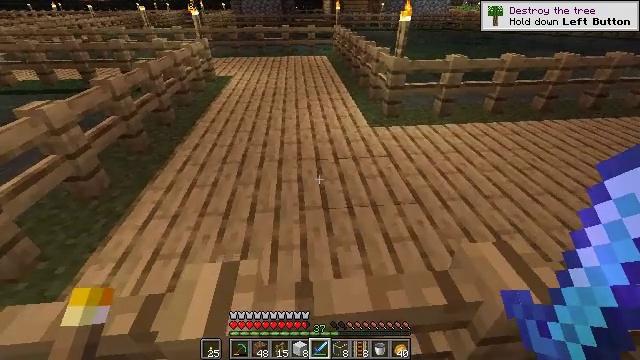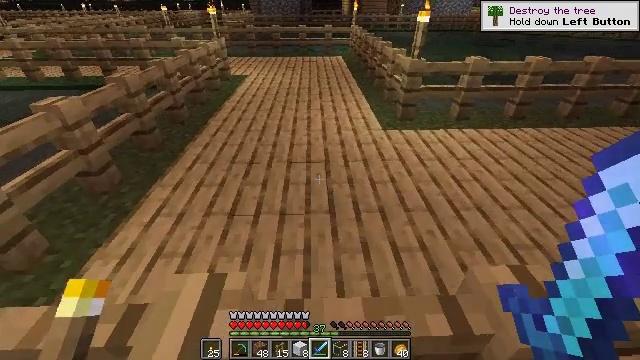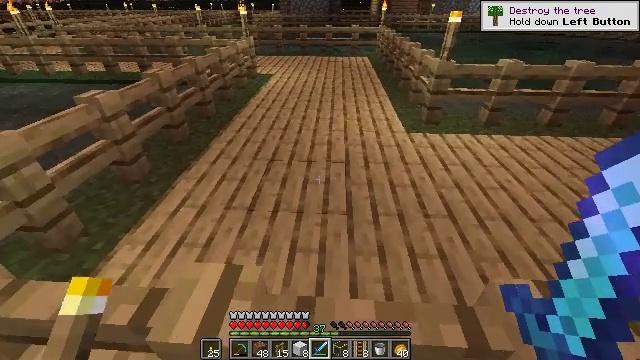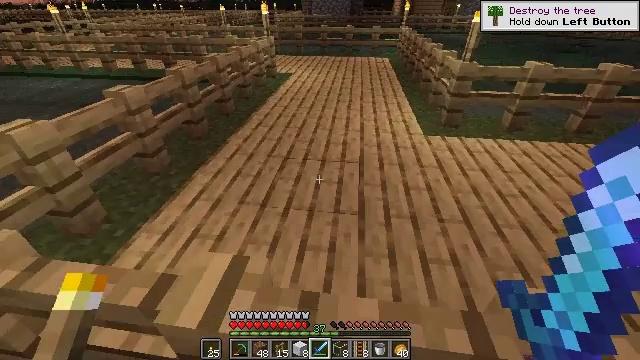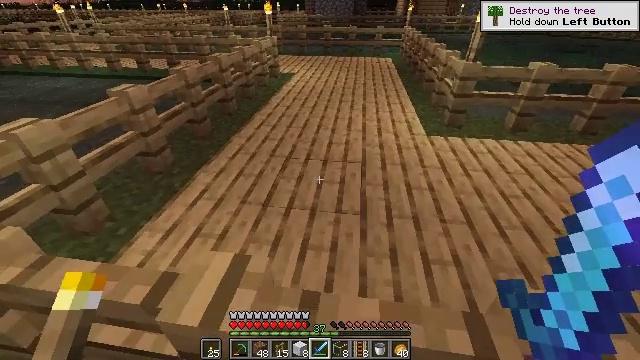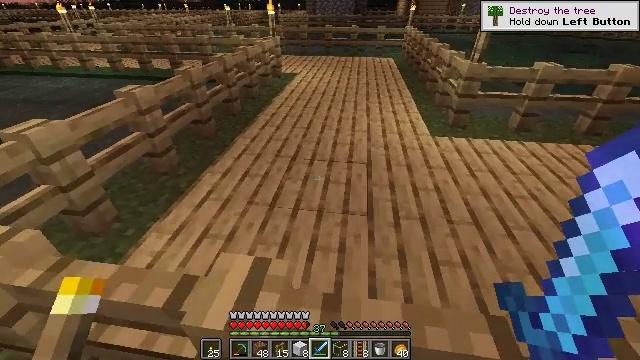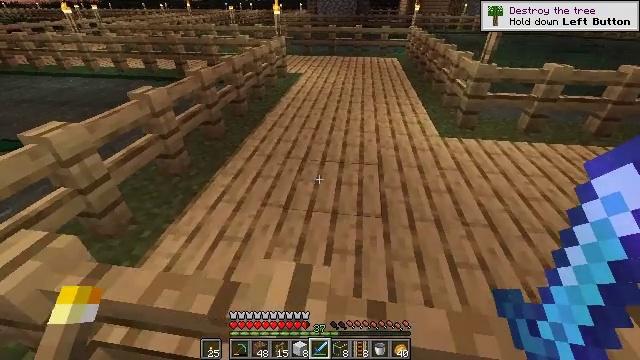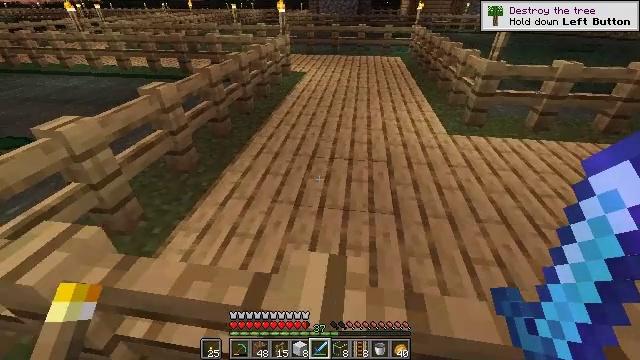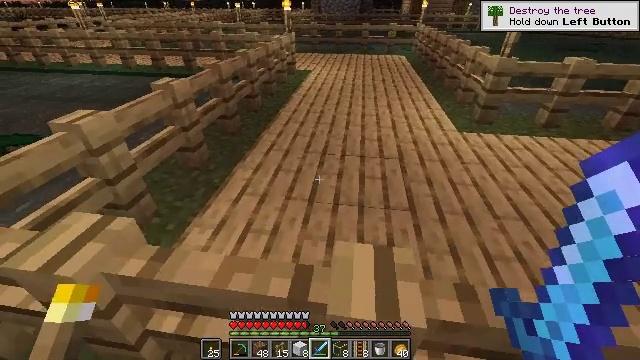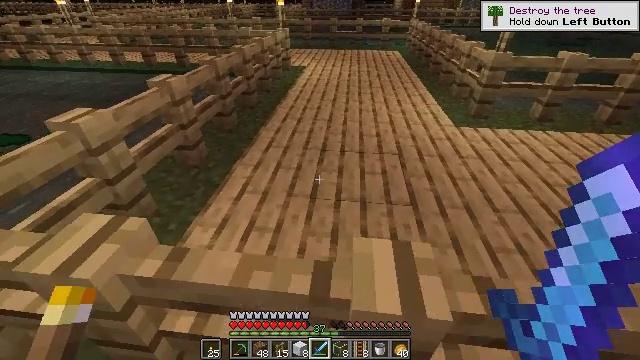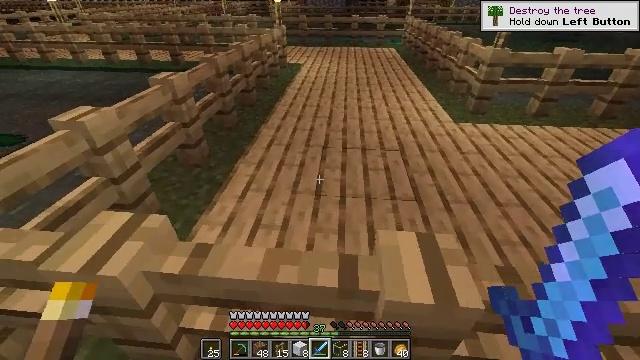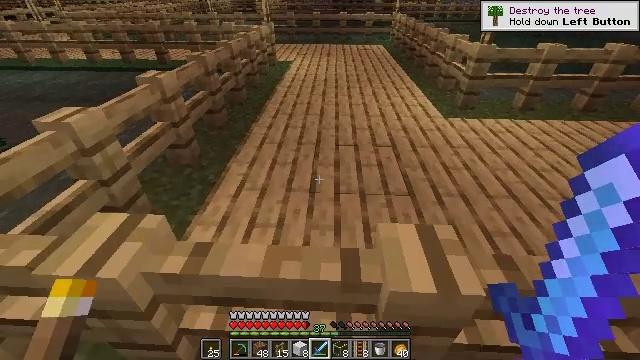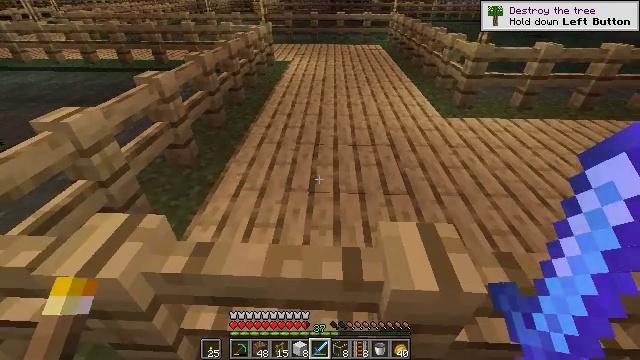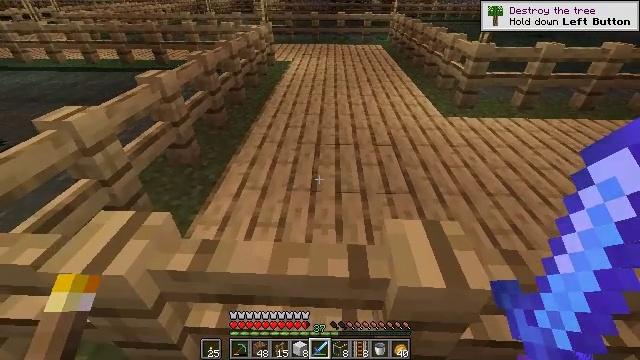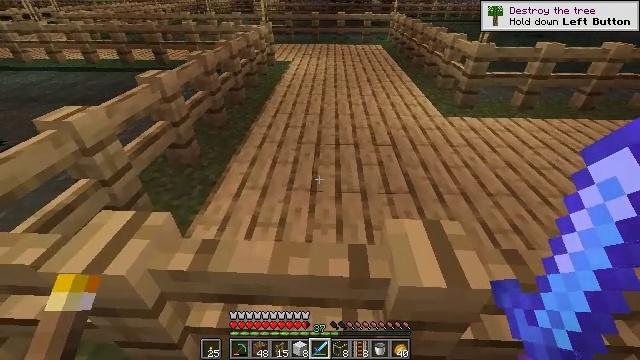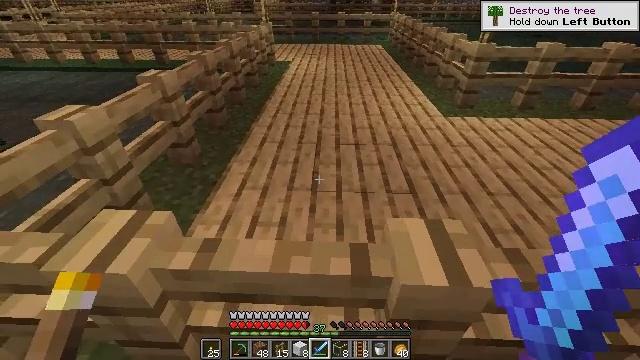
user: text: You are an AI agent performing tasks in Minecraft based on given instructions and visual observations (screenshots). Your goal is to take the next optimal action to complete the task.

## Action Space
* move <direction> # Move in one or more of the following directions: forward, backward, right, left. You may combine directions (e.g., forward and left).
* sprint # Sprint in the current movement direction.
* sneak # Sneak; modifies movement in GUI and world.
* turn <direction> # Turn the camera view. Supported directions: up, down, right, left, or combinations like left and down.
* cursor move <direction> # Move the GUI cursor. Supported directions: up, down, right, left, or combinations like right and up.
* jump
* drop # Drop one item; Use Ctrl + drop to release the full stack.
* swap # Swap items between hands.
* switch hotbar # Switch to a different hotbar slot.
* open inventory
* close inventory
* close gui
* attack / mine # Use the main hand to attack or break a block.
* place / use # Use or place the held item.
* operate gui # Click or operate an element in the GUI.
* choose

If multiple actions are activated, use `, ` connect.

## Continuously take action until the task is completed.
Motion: motion action
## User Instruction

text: Break down the oak fence.
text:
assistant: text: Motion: turn left
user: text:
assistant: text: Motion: turn left
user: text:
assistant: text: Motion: turn left
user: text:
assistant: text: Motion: no_op
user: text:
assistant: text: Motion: move left
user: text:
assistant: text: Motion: move left
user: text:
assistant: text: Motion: move left
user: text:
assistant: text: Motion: no_op
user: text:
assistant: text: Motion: turn right
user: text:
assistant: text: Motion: turn right
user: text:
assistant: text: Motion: turn right
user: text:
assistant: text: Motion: no_op
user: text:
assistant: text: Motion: no_op
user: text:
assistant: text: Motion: no_op
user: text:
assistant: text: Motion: no_op
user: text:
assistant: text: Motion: no_op
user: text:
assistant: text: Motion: turn right
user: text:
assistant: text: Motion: turn right
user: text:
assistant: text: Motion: no_op
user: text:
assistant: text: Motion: no_op
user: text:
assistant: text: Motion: no_op
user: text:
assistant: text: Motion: turn right
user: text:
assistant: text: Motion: turn right and down
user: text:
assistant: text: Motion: turn right and down
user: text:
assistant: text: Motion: turn down
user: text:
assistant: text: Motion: turn down
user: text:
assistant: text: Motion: no_op
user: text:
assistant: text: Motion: no_op
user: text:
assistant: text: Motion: no_op
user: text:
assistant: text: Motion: no_op